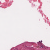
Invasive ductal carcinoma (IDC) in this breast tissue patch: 0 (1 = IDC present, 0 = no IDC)